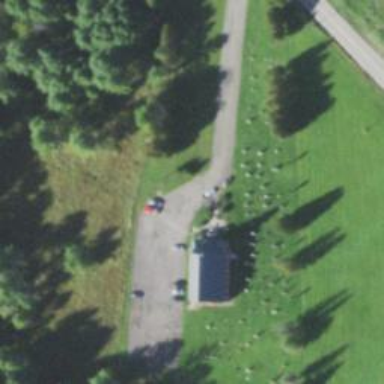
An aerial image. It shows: Grave yard.